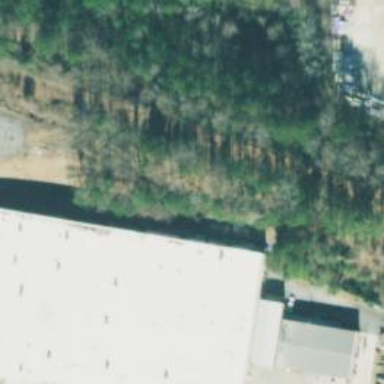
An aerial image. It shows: Abandoned railway spur.